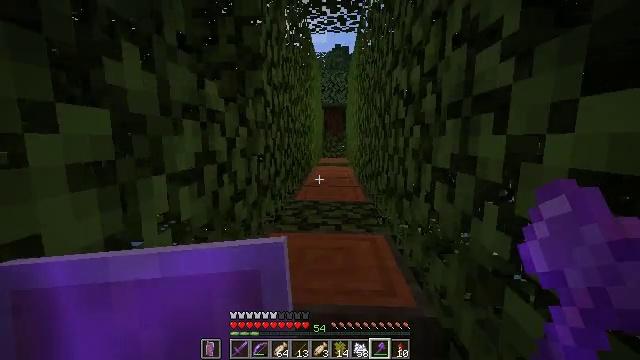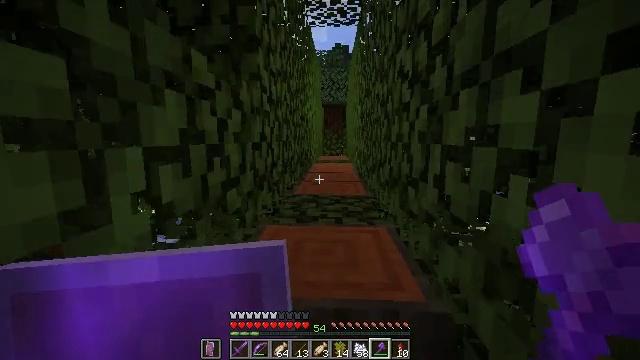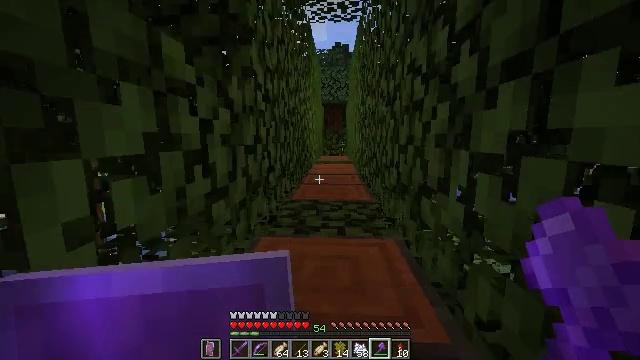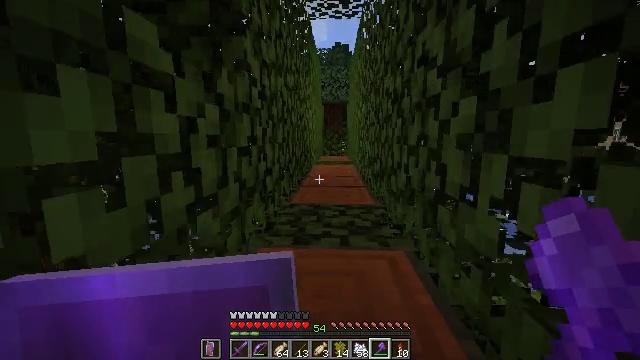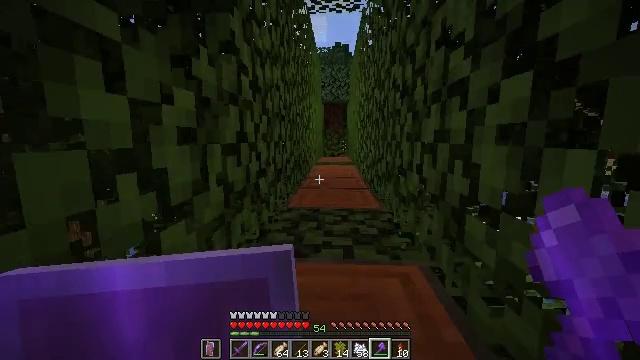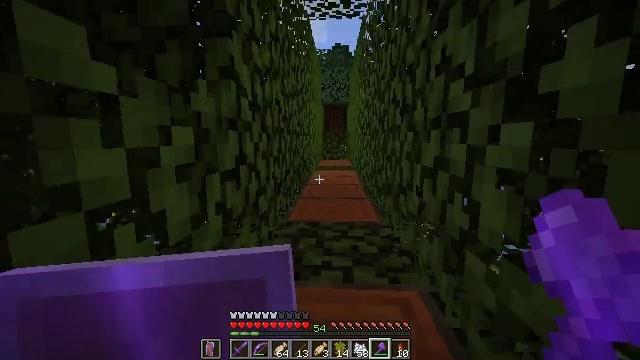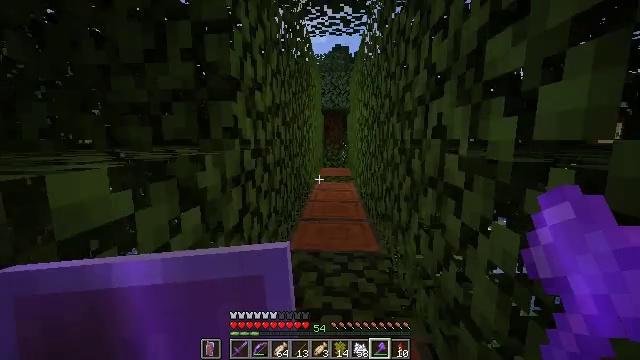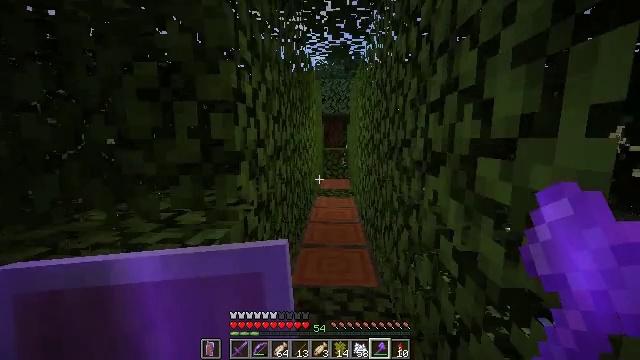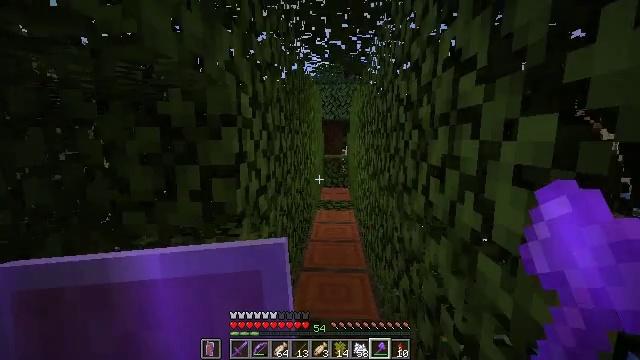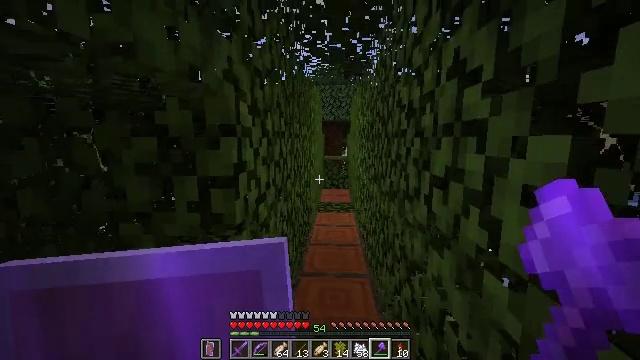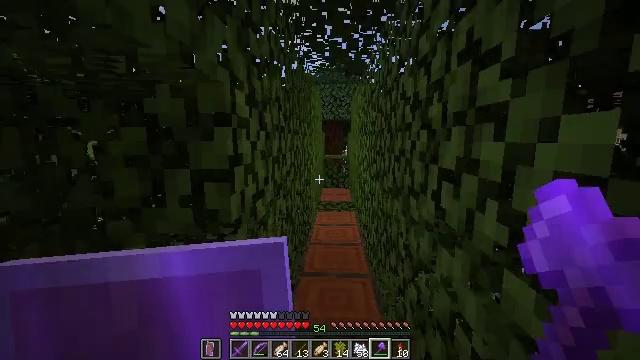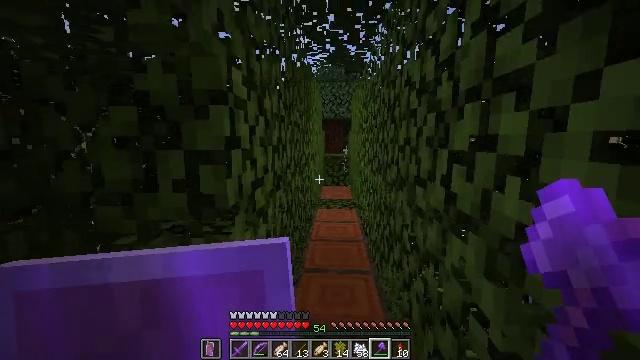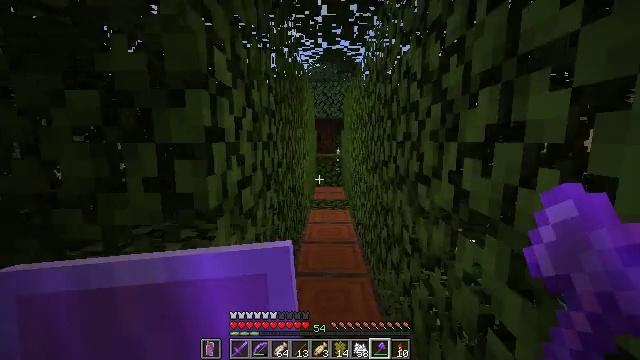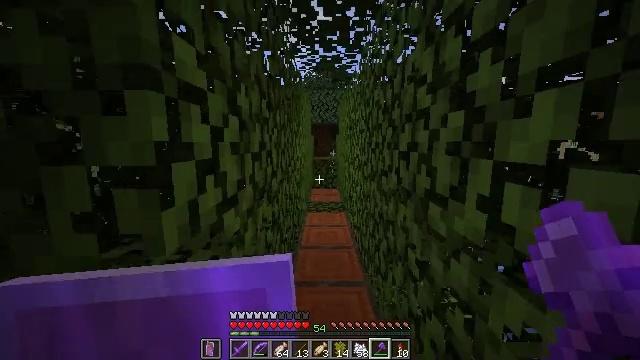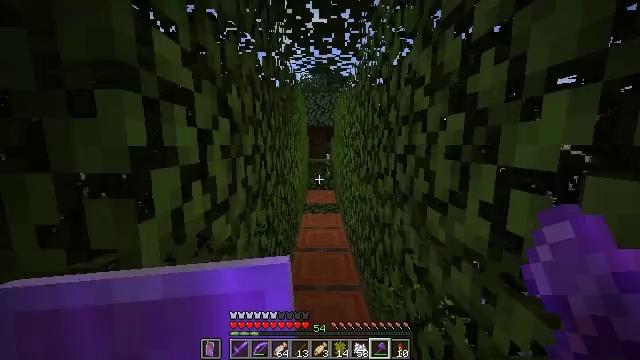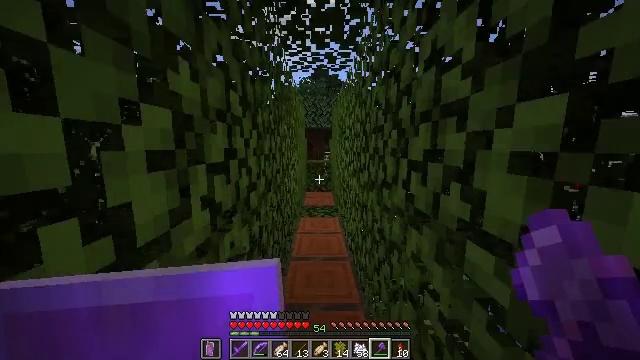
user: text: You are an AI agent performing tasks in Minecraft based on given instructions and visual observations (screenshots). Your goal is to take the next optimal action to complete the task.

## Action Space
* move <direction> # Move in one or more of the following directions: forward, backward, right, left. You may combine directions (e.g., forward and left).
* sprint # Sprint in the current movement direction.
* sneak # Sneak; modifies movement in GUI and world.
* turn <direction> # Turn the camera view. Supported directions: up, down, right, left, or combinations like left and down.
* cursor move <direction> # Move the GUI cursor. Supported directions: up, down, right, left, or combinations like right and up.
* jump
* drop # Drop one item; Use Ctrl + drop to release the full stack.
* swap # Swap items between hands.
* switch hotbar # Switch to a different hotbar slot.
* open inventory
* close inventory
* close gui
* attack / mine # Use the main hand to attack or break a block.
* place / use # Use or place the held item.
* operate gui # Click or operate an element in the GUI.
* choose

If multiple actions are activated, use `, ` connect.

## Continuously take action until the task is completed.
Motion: motion action
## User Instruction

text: Chop down the acacia log.
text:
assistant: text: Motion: move forward
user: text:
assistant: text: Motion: move forward
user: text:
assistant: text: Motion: move forward
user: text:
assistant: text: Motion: move forward
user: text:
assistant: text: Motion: move forward, jump
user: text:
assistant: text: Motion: move forward, jump
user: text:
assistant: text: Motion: move forward, jump
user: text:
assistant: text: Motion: move forward, jump
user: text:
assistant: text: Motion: move forward
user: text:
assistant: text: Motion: move forward
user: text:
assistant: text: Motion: move forward
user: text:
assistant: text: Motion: move forward, sprint, turn right
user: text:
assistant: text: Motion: move forward, sprint
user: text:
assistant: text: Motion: move forward, sprint, turn right
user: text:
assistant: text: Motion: move forward, sprint
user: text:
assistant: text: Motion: move forward, sprint
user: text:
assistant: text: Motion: move forward, sprint
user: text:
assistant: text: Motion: move forward, sprint
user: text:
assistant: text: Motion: move forward, sprint
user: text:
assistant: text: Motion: move forward, sprint
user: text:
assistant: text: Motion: move forward, sprint
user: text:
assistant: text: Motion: move forward, sprint
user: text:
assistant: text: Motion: move forward, sprint
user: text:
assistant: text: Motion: move forward, sprint
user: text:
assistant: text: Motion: move forward, sprint
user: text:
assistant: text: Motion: move forward, sprint
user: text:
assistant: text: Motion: move forward, sprint
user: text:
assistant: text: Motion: move forward, sprint
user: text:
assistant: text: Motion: move forward, sprint
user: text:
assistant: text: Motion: move forward, sprint